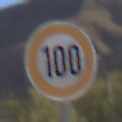
Verkehrszeichen: Geschwindigkeit100
Umgebung: Outdoor, Nature
Tageszeit: MorningAfternoon
Wetter: PartlyCloudy
Licht: Natural
Jahreszeit: NotSpecified
Kontrast: HighContrast